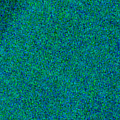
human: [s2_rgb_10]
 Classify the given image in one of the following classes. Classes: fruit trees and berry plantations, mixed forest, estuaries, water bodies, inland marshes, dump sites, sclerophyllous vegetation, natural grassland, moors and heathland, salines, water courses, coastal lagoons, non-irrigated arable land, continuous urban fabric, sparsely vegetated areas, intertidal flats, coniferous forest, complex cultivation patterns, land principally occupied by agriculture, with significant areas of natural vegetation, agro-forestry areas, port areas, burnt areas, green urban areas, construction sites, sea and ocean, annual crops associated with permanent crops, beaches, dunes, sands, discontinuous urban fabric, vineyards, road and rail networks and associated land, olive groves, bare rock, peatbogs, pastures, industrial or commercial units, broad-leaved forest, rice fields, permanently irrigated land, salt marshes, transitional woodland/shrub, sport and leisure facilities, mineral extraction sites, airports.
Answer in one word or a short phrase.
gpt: sea and ocean